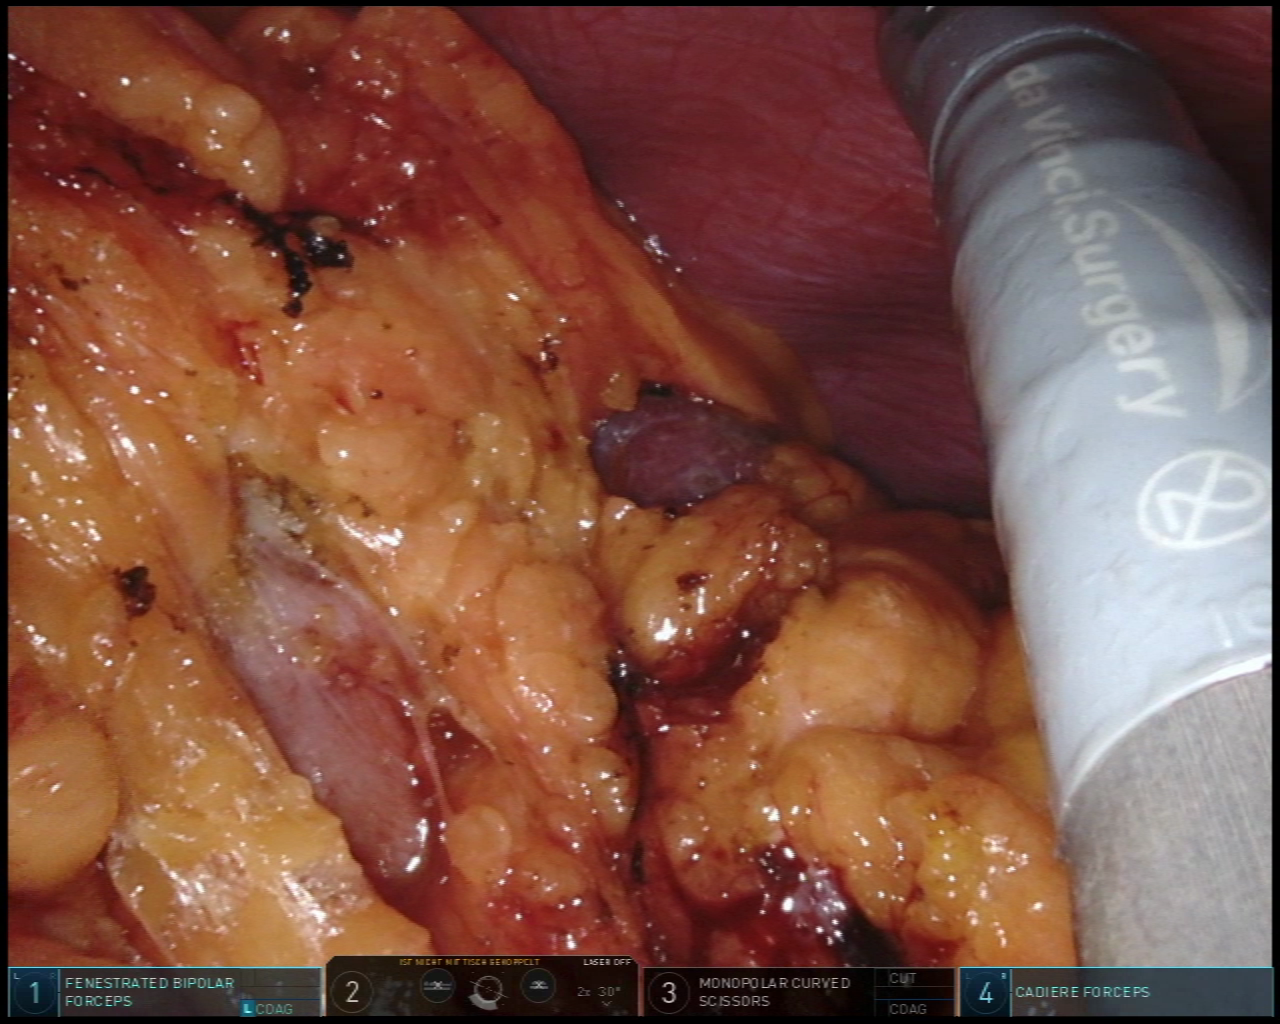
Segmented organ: stomach
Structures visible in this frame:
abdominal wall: yes
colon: no
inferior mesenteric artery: no
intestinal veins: no
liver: no
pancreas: no
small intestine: no
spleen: yes
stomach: yes
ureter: no
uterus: no
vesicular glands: no